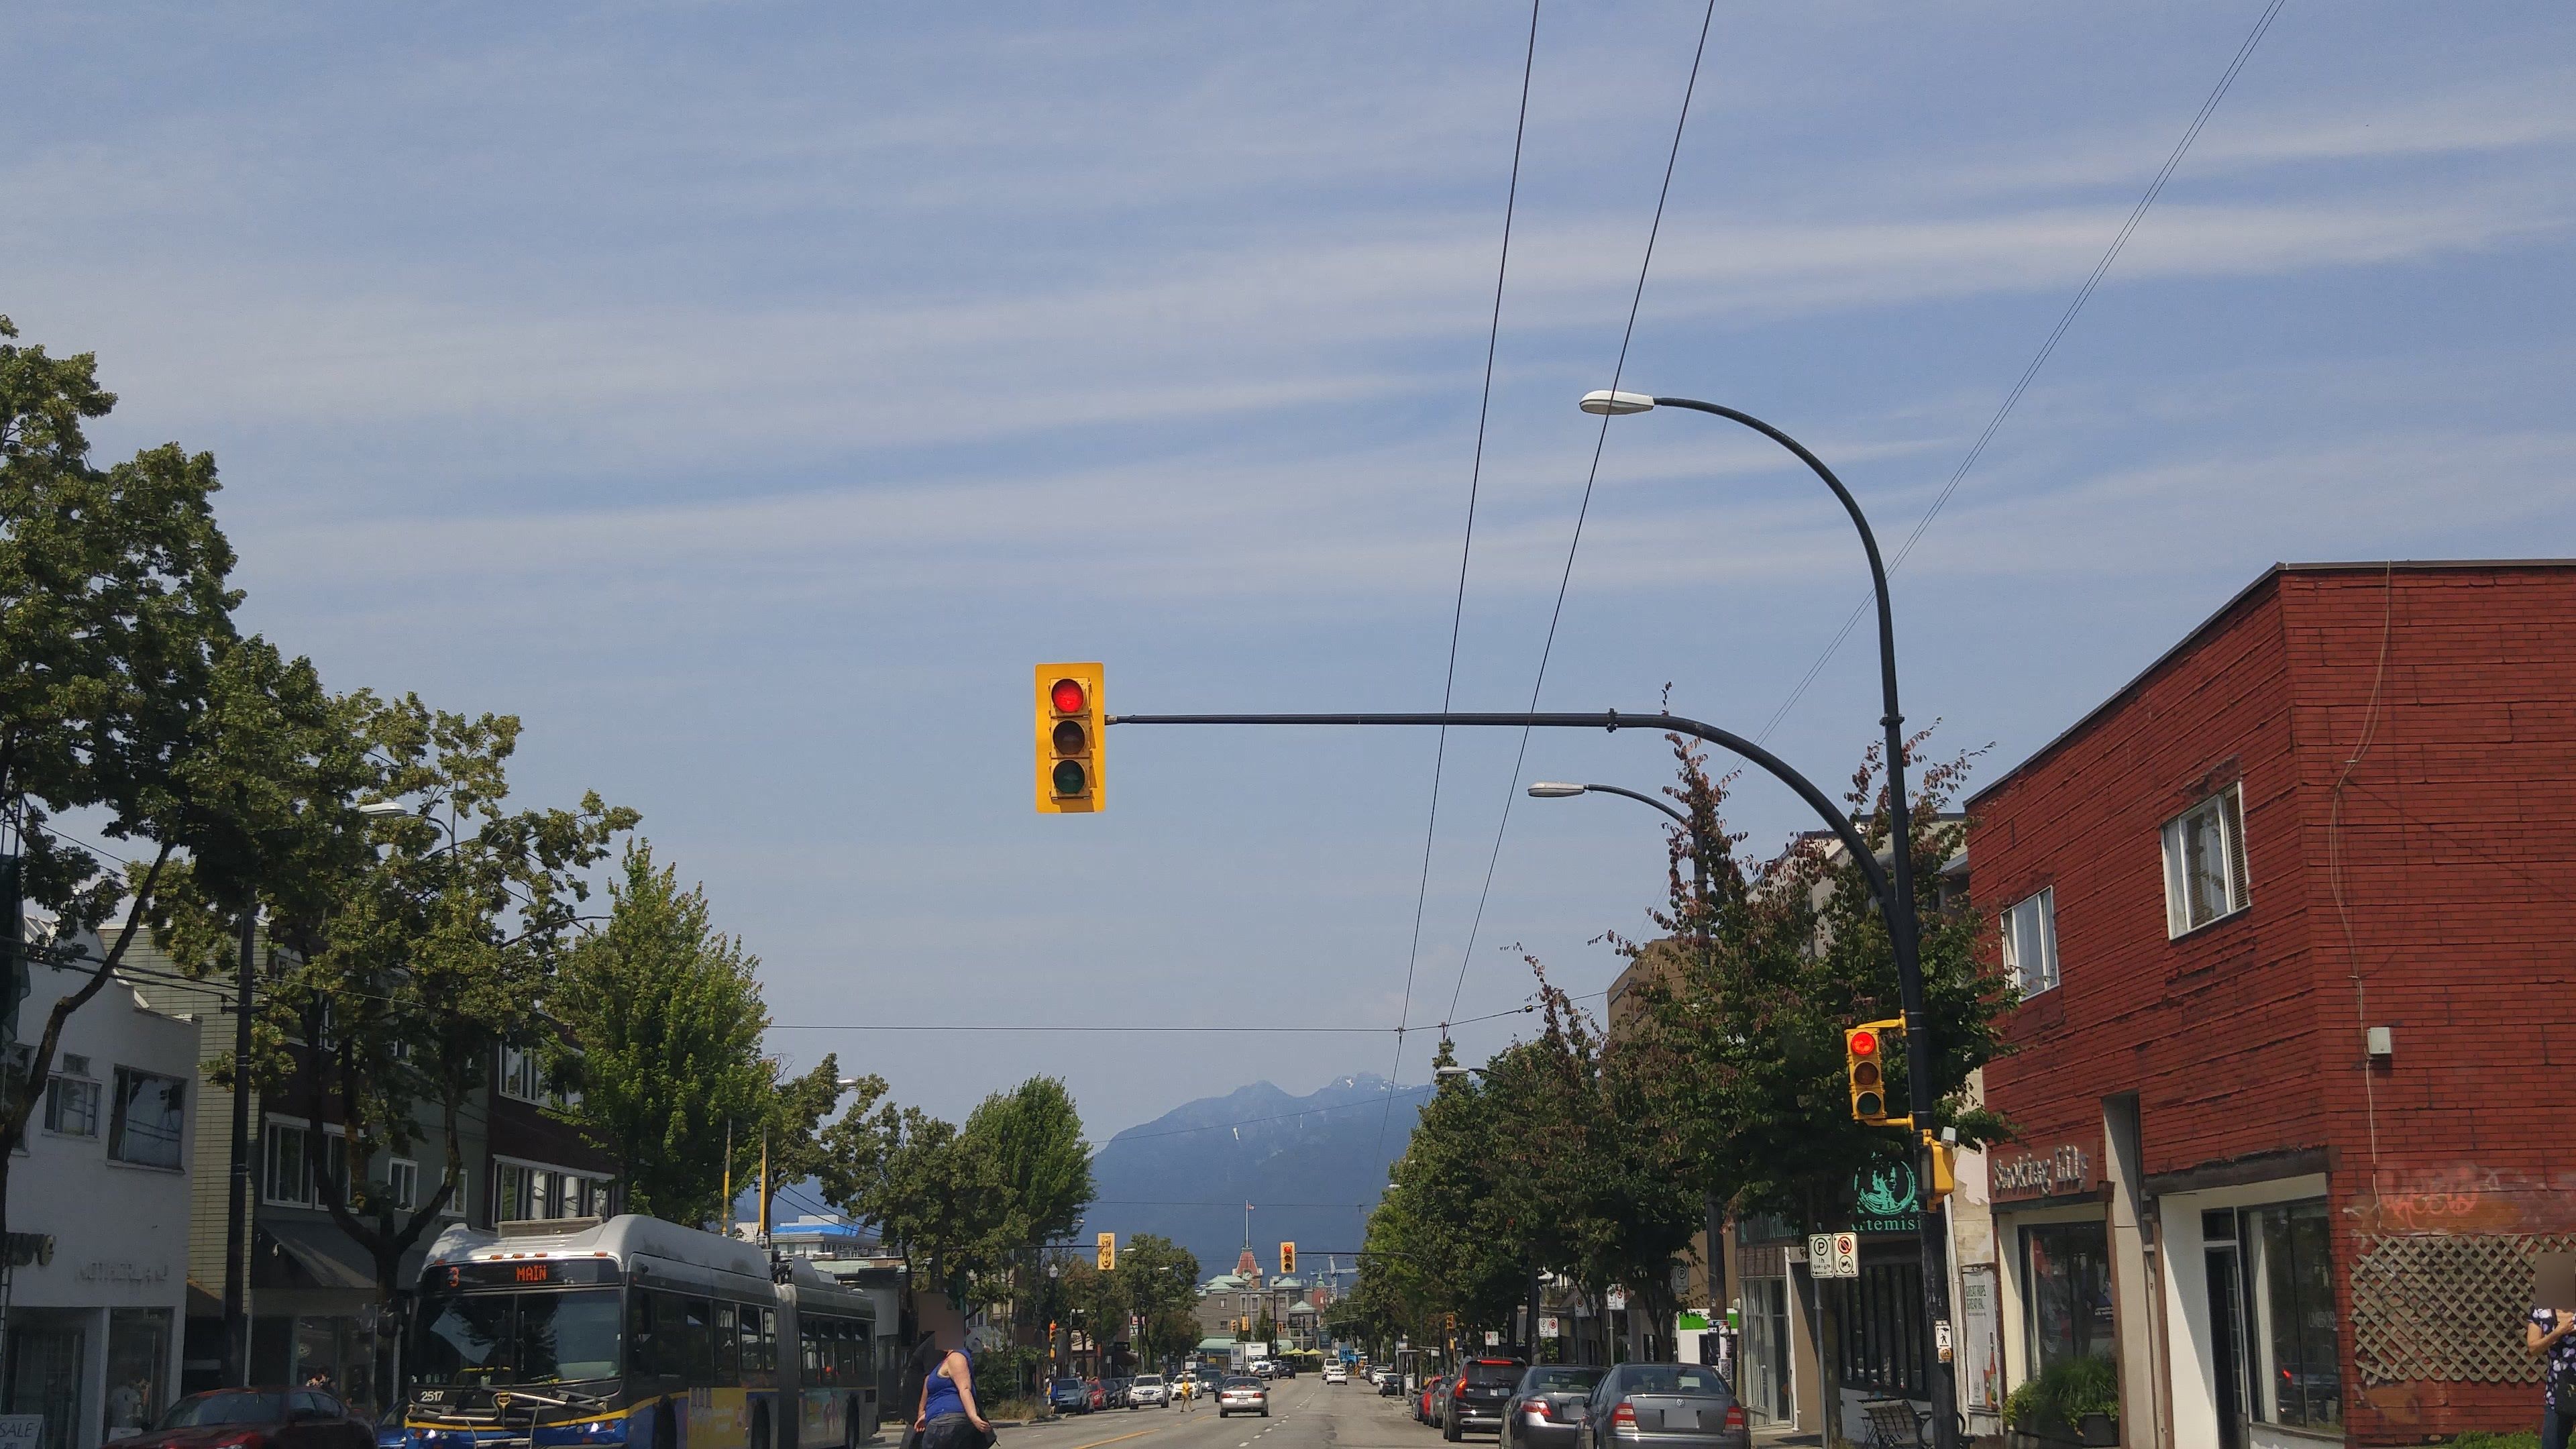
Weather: clear
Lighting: day
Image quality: good
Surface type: driving surface
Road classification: footway
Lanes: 4
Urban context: urban centre
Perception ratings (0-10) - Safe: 0.71, Lively: 7.65, Beautiful: 5.47, Boring: 4.47, Depressing: 3.11, Wealthy: 1.09